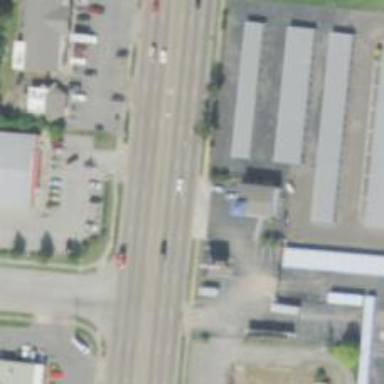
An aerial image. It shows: Self-storage building.